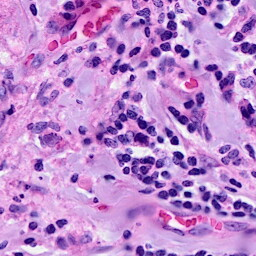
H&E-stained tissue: Breast